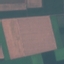
Land use / land cover: AnnualCrop